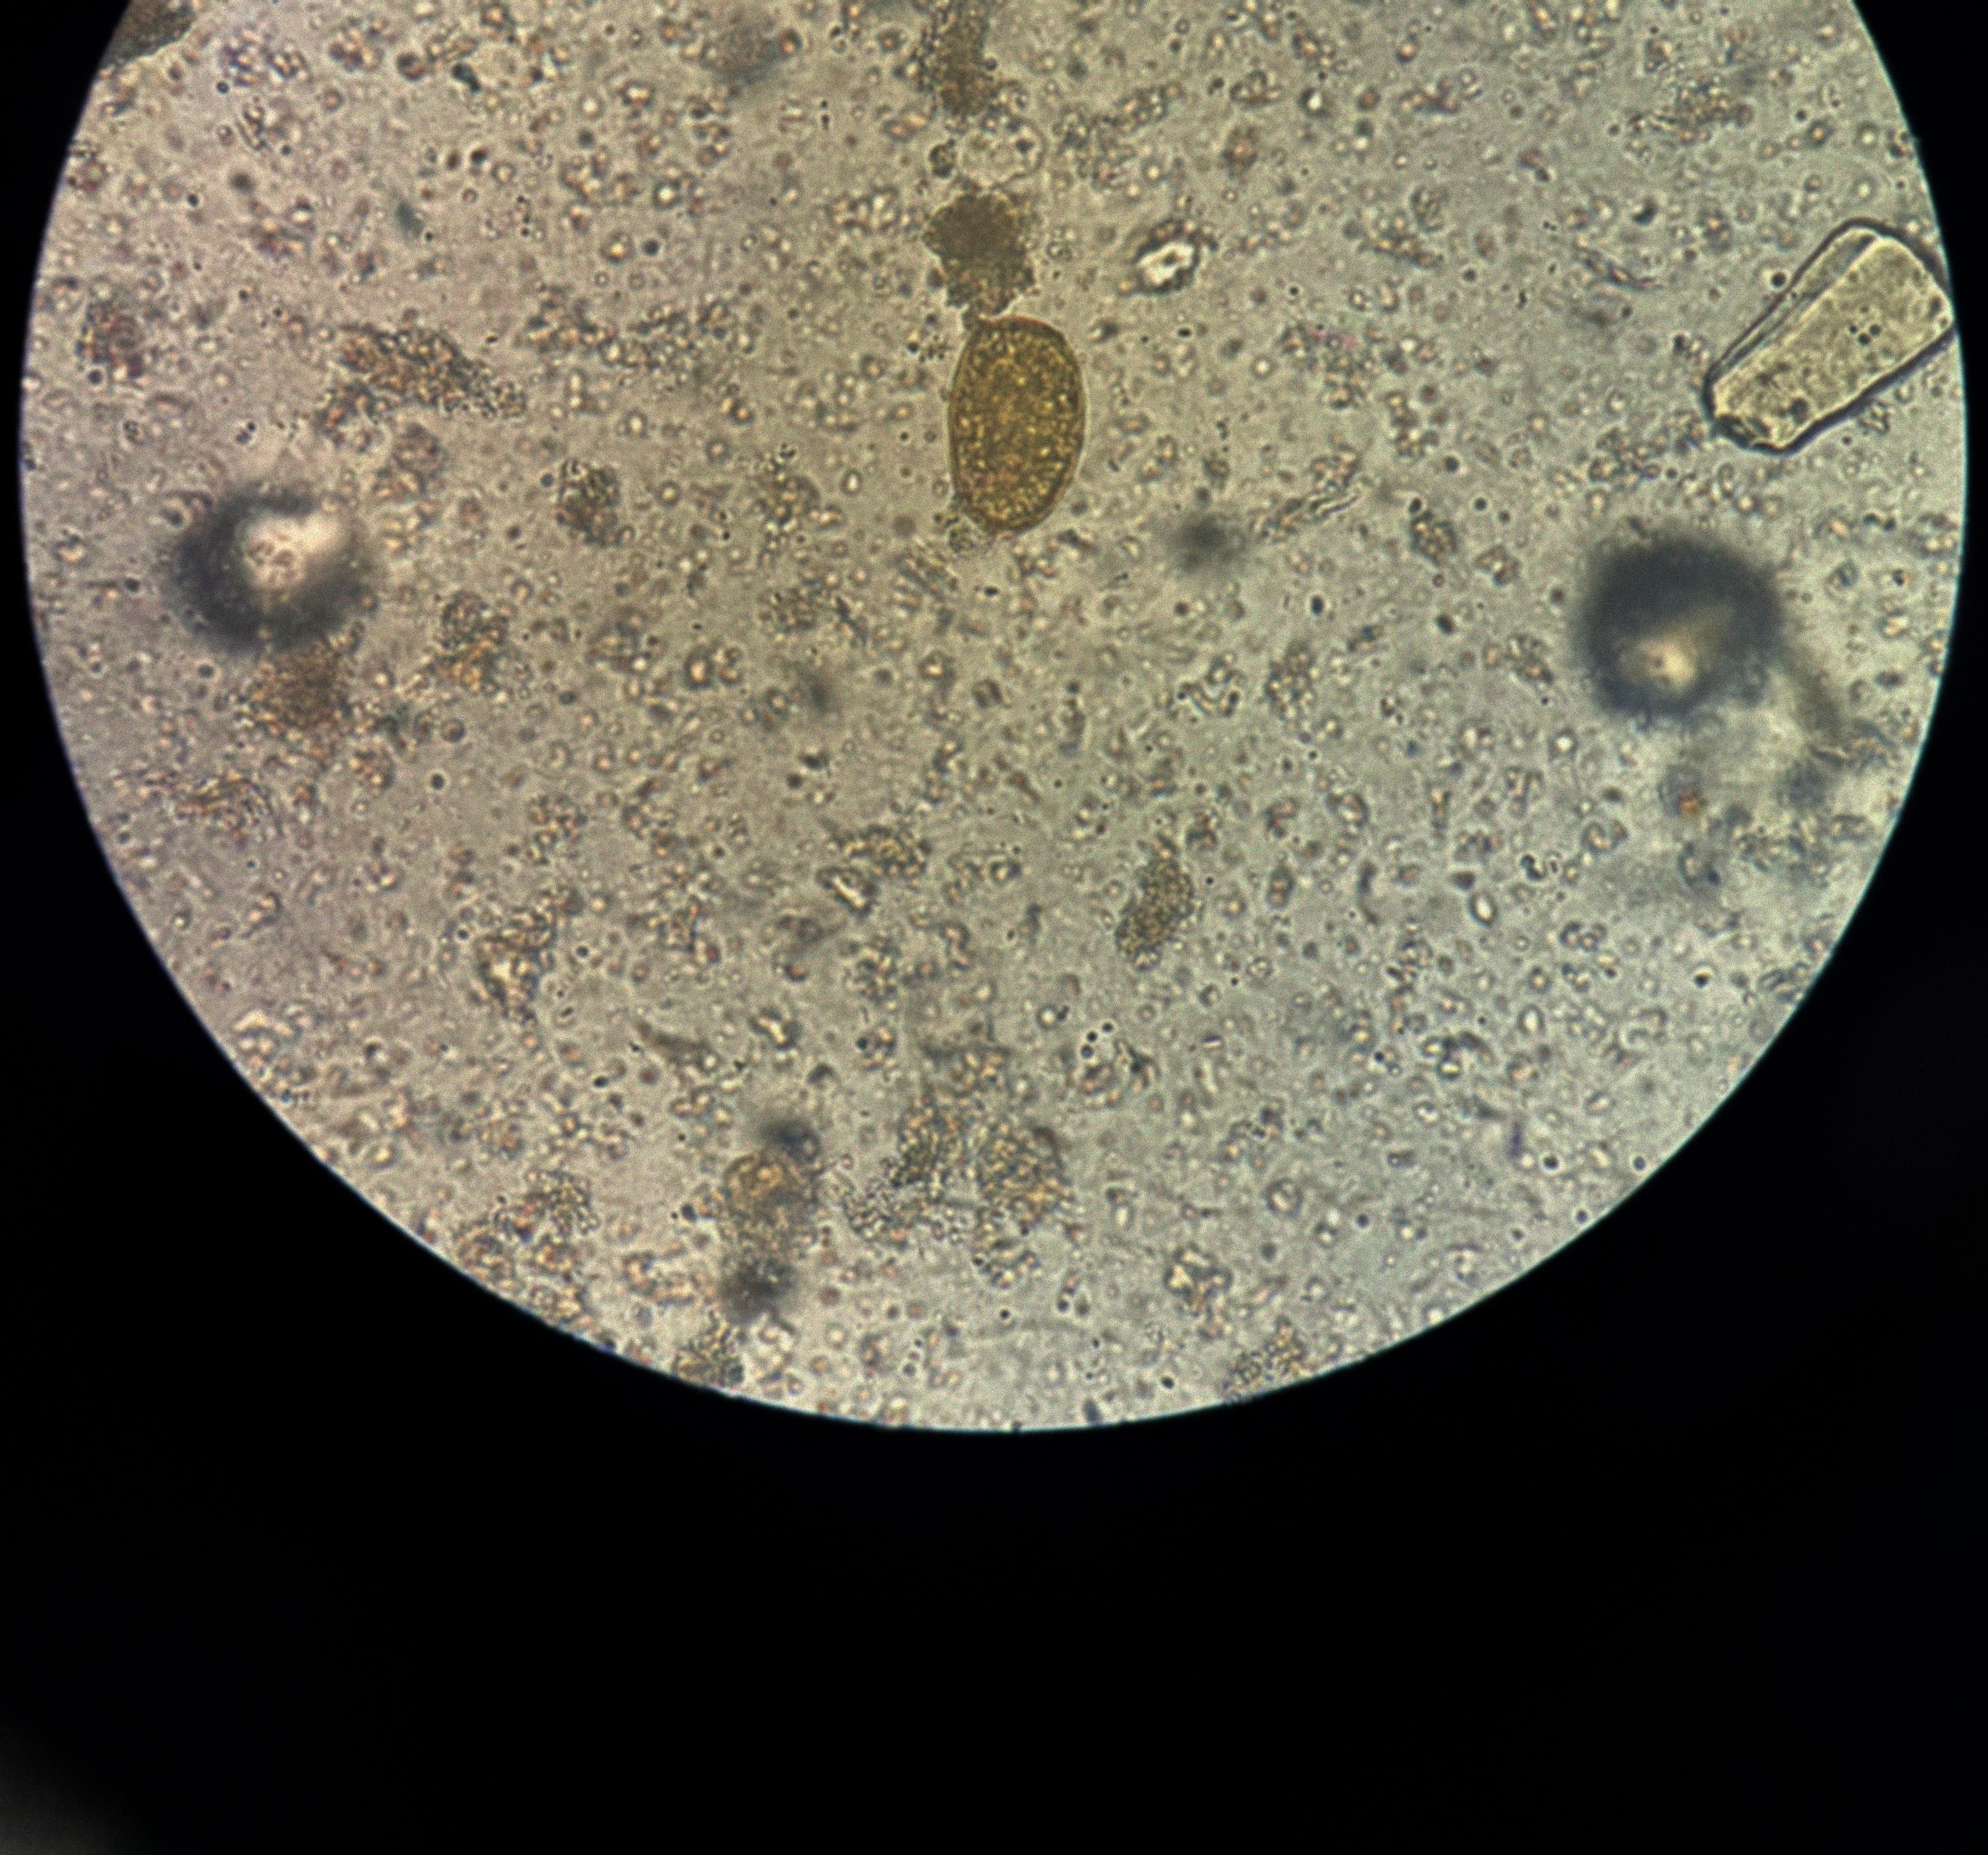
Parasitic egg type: Paragonimus spp